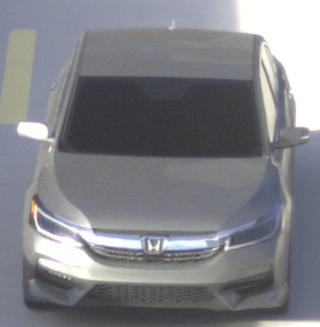
Make: Honda
Model: Accord Hybrid
Detailed model: 9. Generation
Model produced from: 2015
Model produced until: 2019
Doors: 4
Color: gray
Road condition: dry road
Daytime: morning or afternoon
Contrast: medium contrast